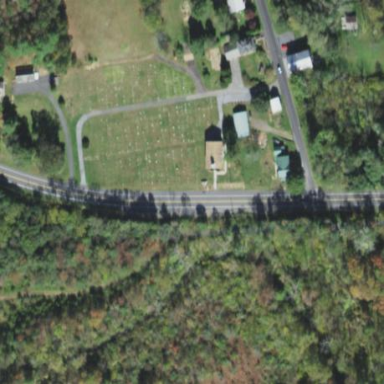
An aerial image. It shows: Grave yard.